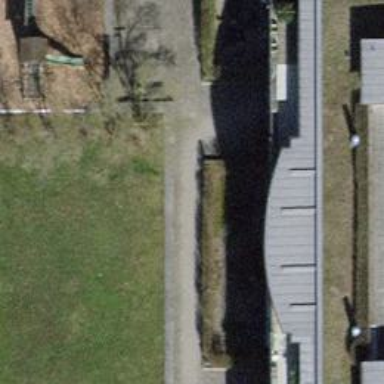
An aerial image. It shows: Hedge barrier.